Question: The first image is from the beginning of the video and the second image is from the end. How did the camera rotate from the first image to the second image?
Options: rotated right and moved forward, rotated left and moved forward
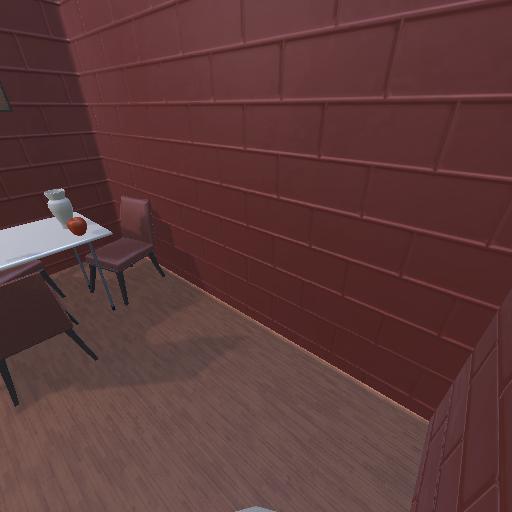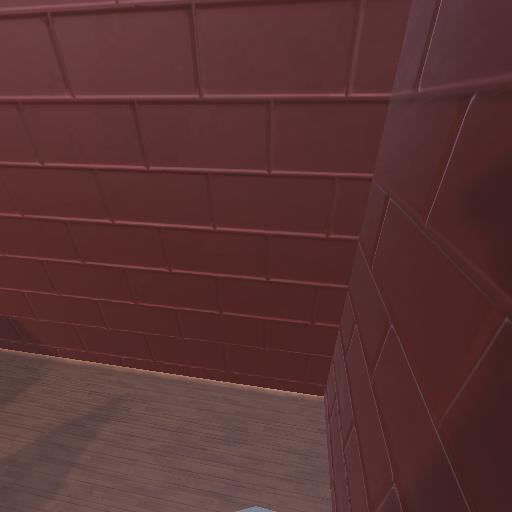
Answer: rotated right and moved forward